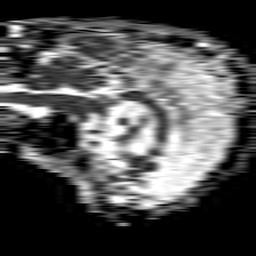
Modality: ADC
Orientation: sagittal
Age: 66
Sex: male
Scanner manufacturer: philips
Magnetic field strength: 1.5 T
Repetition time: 4.6 s
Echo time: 0.08517 s